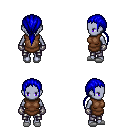
a pixel art fantasy rpg character, female body template, dark elf, purple skin, brown tunic, metal pants, blue ponytail hairstyle, metal gloves, white slippers, four views (front, back, left, right), 2x2 character sprite sheet, small pixel art, hard edges, no anti-aliasing